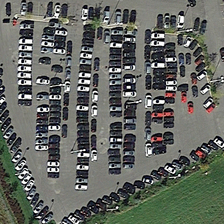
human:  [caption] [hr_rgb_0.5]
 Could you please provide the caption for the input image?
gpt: many green plants are planted around the parking lot .

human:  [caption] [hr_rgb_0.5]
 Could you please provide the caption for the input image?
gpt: a lot of cars are parked in the parking lot .

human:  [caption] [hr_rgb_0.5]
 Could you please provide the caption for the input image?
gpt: many green plants are planted around the parking lot .

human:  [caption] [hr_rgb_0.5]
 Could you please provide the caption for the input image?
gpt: a lot of cars are parked in the parking lot .

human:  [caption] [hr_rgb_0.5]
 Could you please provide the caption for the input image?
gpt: many green plants are planted around the parking lot .